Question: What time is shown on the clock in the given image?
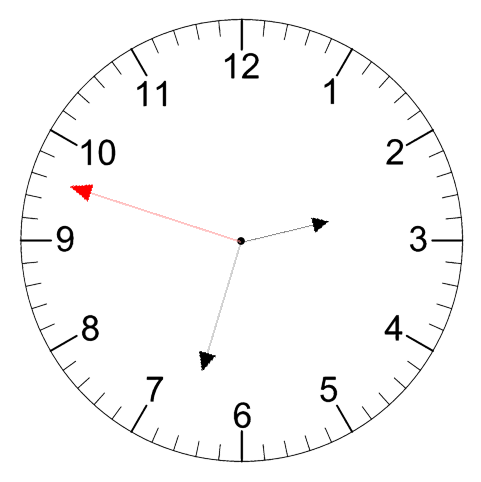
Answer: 02:32:48